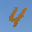
Label: 4